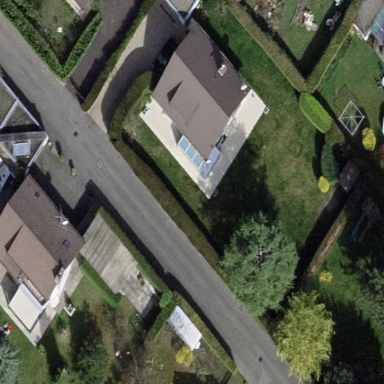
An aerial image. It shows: Garden enclosed by fence.